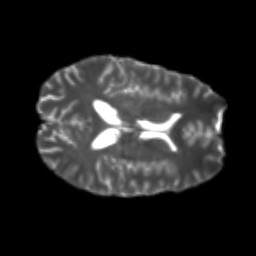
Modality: T2w
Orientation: axial
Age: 23
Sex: male
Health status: healthy
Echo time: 0.074 s